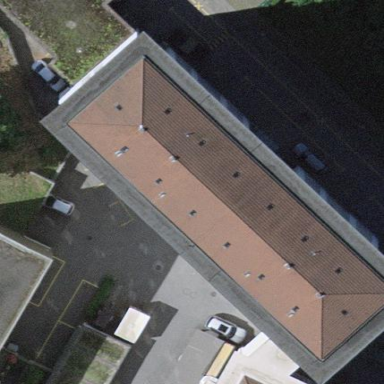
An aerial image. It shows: Hipped-roof building with apartments.